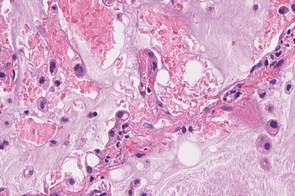
Tumor epithelial tissue: no
Tumor-associated stroma tissue: no
Normal tissue: yes